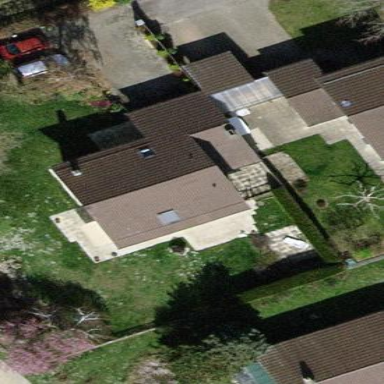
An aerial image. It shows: Simple house.